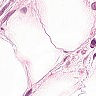
Metastatic tissue present: no